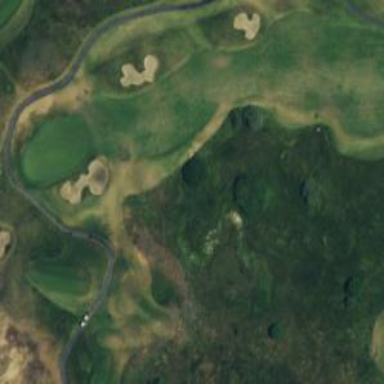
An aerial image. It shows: Rough grassy area used for golf.